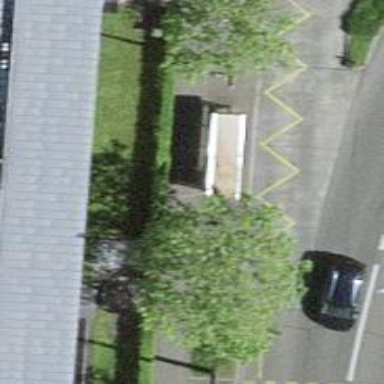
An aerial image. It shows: Platform for public transport with shelter.